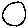
Label: circle